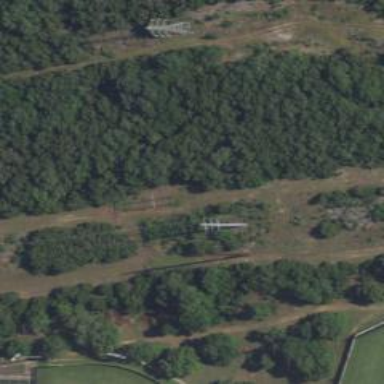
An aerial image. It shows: Power tower.